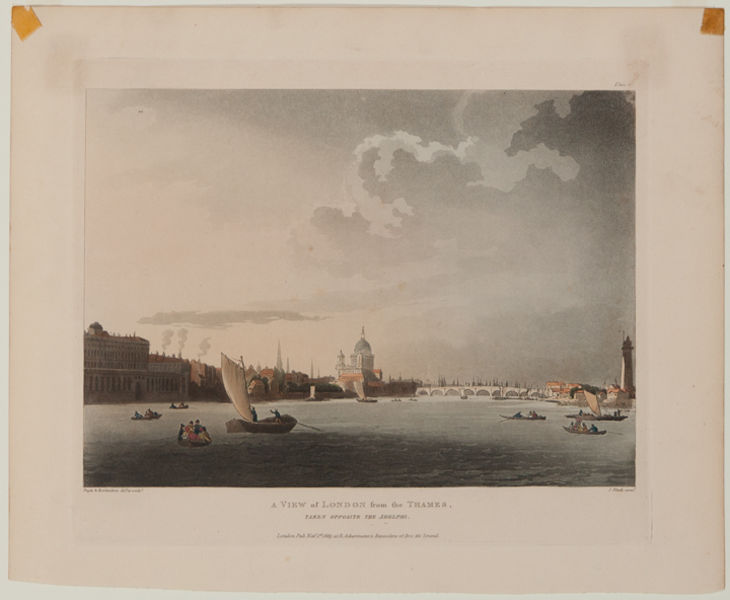
Titel: A View of London from the Thames Taken Opposite the Adelphi, from The Microcosm of London
Künstler: Thomas Rowlandson
Standort: Amherst (Massachusetts, USA)
Institution: Mead Art Museum, Amherst College
Schlagwörter: himmel, wolken, fluss, ufer, gebäude, brücke, kirche, rauch, boot, turm, ruhig, schiffe, blue, church, men, people, red, figures, grey, painting, print, foto, palast, leuchtturm, stich, smoke, cloud, clouds, sky, boat, landscape, ocean, sea, ship, water, tower, river, london, frame, shadow, boats, sail, seascape, bridge, town, city, ruderboote, rome, cathedral, buildings, venice, watercolor, harbor, harbour, ships, spire, port, themse, thames, sailing, sails, churhc, thamse, oar, parliament, marine, big ben, sailng, st pauls, churc, academy, st paul's